Question: I am using direction property for a label. My label contains windows style directory paths(the ones with backslashes). The purpose of using 'direction:rtl;' is to show the end part(or rather filenames) of the path, but the problem is I am which might confuse the user. How can I prevent this.
Link to fiddle: <URL>
This is what I am working on:

---
AddenduM
I have noticed that this problem also arises for other leading special characters as well.
Fiddle: <URL>
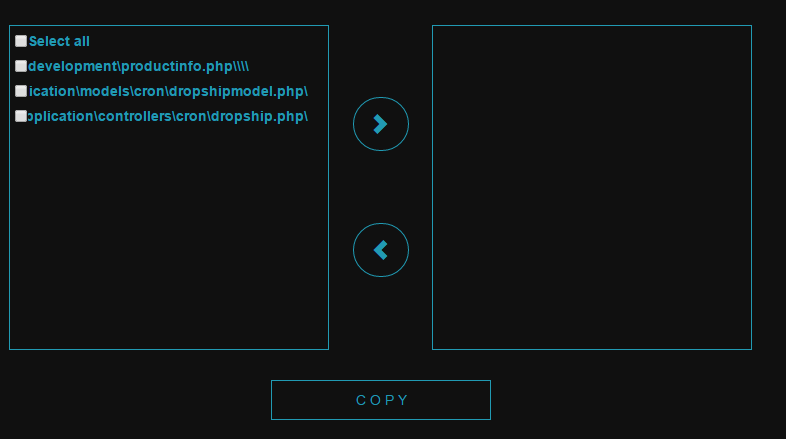
Answer: How about this which will remove part of the path when it is too long:
'''
NodeList.prototype.forEach = Array.prototype.forEach;
window.onload = function () {
adjustWidths();
};
function adjustWidths() {
// get all label elements
var labels = document.querySelectorAll('.path').forEach(function (lab) {
var width = lab.getBoundingClientRect().width;
if (width >= 260) {
var path = lab.innerHTML;
var pathArr = path.split("\");
var newpath = pathArr[0] + '\...\' + pathArr[pathArr.length - 1];
lab.title = path;
lab.innerHTML = newpath;
}
});
}
'''
'''
#wrapper {
width: 300px;
border: 1px solid blue;
}
input {
width: 20px;
}
'''
'''
<div id="wrapper">
<div>
<input type="checkbox" />
<label class="path">development\productinfo.php</label>
<div style="clear:both;"></div>
</div>
<div>
<input type="checkbox" />
<label class="path">developmentpplication\models\cron\dropshipmodel.php</label>
<div style="clear:both;"></div>
</div>
<div>
<input type="checkbox" />
<label class="path">develomentpplication\controllers\cron\dropship.php</label>
</div>
<div>
<input type="checkbox" />
<label class="path">developmentpplication\models\cron\dropshipmodel.php</label>
<div style="clear:both;"></div>
</div>
<div>
<input type="checkbox" />
<label class="path">develomentpplication\controllers\cron\dropship.php</label>
<div style="clear:both;"></div>
</div>
<div>
<input type="checkbox" />
<label class="path">development\productinfo.php</label>
<div style="clear:both;"></div>
</div>
<div>
<input type="checkbox" />
<label class="path">developmentpplication\models\cron\dropshipmodel.php</label>
<div style="clear:both;"></div>
</div>
<div>
<input type="checkbox" />
<label class="path">develomentpplication\controllers\cron\dropship.php</label>
</div>
</div>
'''